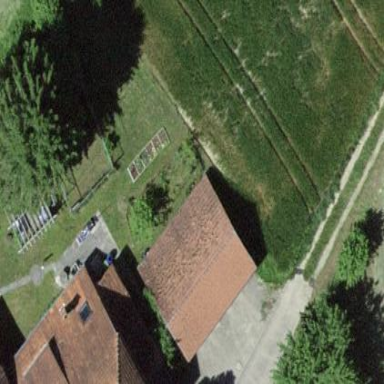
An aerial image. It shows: Garage building.